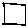
Label: square